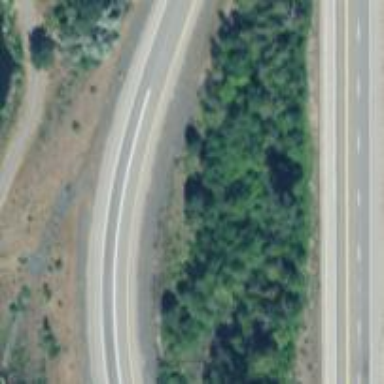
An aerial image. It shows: Trunk link highway.